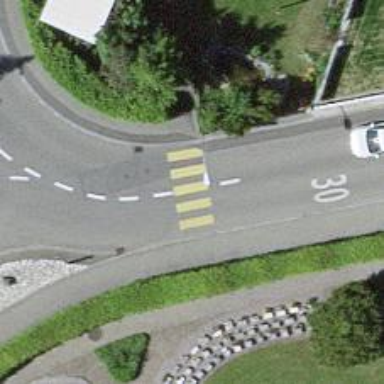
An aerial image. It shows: Uncontrolled zebra crossing on the road.